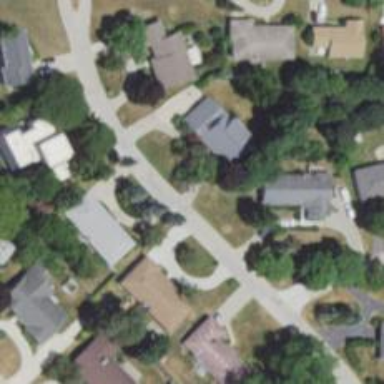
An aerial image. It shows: Driveway.